Question: This is probably a dumb question, but while debugging JavaScript files with breakpoints in Chrome Dev Tools, I notice that when an error occurs, the message just flashes in red and I have no idea what it is saying. So for example, when I'm stepping through a function and I encounter a line where the function fails, a red error message displays but flashes so quickly that I can't read it. Is there a setting that I can change to fix this? Or an area where it logs my errors?
Here is a picture of the errors I'm talking about: they just flash and disappear.

Thanks!
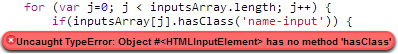
Answer: There should be a small red icon near the top right corner of the developer tools. Click that and it should show you a list of all the errors. Alternatively, just go to the Console section.